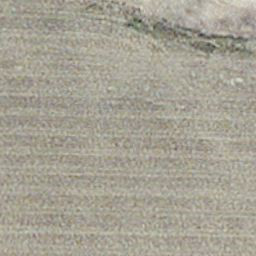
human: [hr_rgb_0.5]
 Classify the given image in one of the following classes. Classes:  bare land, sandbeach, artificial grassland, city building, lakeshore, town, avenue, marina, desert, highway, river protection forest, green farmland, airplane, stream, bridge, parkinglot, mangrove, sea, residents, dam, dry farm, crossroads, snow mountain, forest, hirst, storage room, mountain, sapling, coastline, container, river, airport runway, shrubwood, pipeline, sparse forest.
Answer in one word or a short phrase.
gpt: dry farm